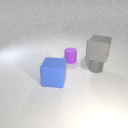
small purple rubber cylinder to the left of small gray metal cylinder